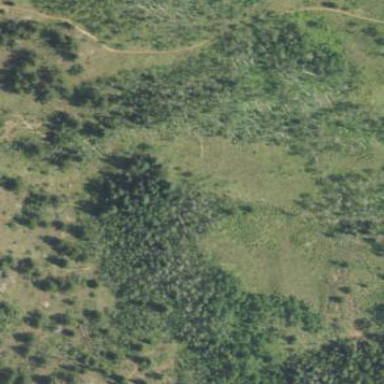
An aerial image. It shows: Coniferous woodland area.